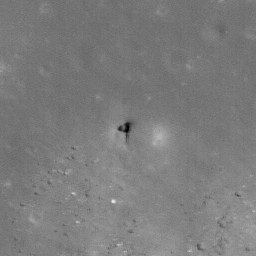
Pit: Milichius A 1
Host crater: Milichius A
Host type: impact_melt
Lunar coordinates: latitude 9.264, longitude 327.927